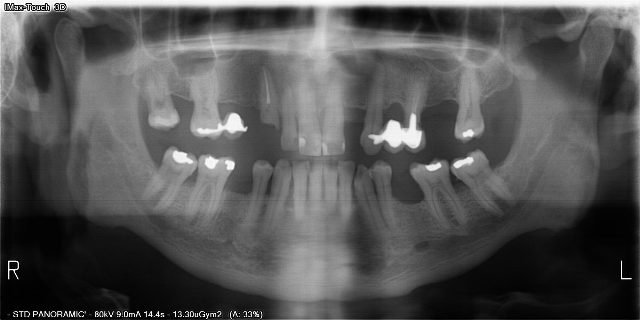
adult